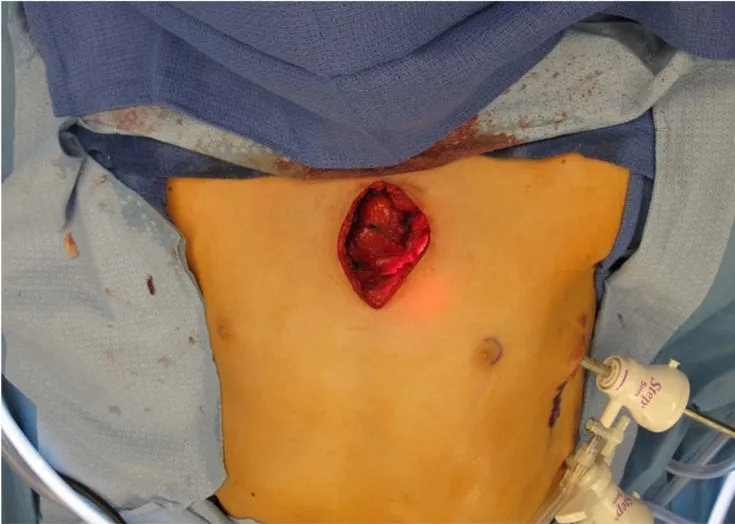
Intra-operative image of the chest wall after resection.
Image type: medical_photograph (other_medical_photograph)